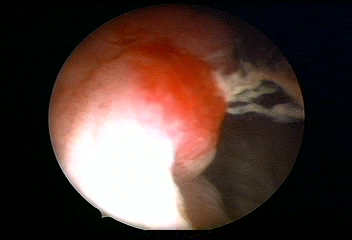
Modality: WLC
Class: Malignant
Subclass: HighGradePapillary
Lesion: L1
Stage: T1
Morphology: Papillary
Bladder cancer association: Yes
Annotated structures: Tumor